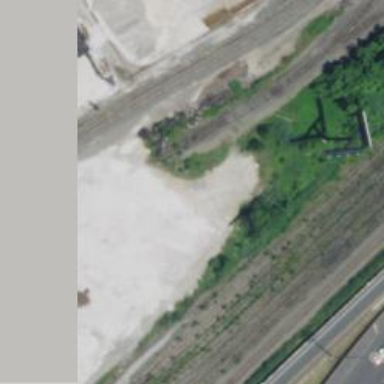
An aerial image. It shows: Disused railway spur.